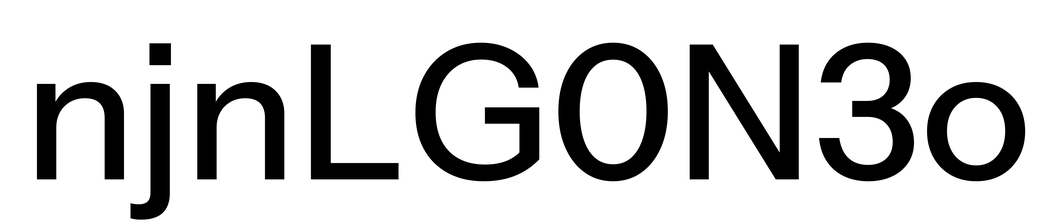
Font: InstrumentSans_Medium